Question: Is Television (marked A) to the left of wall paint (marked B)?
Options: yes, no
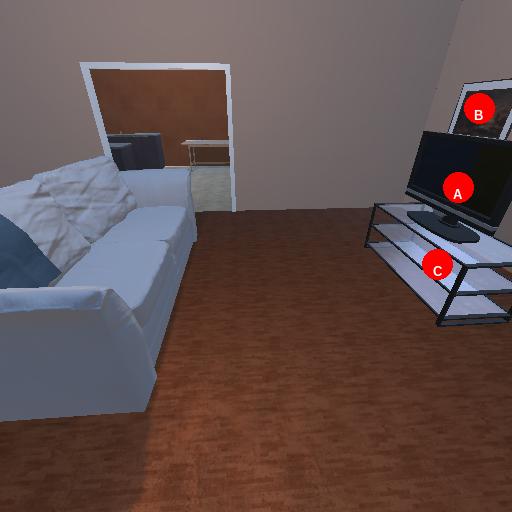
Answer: yes